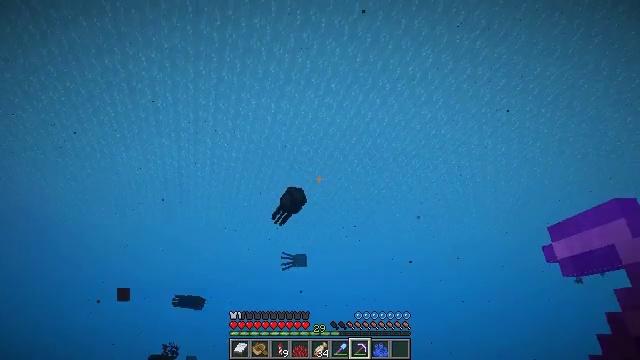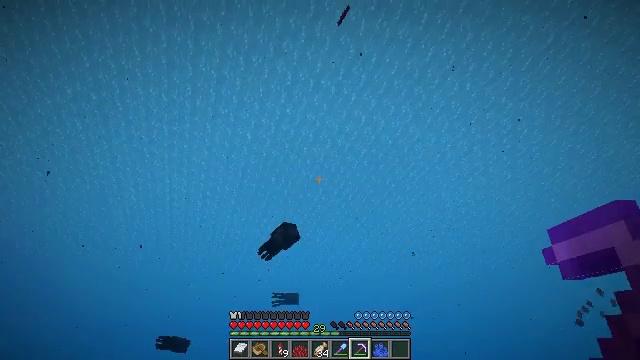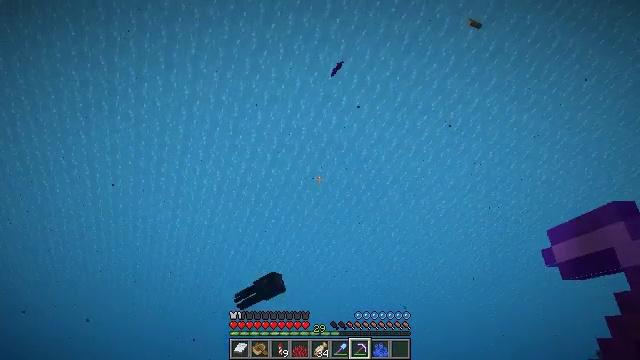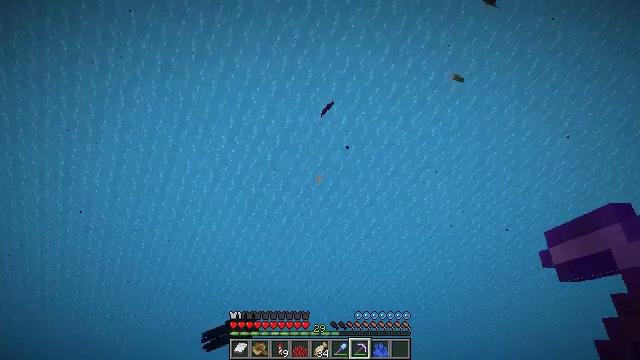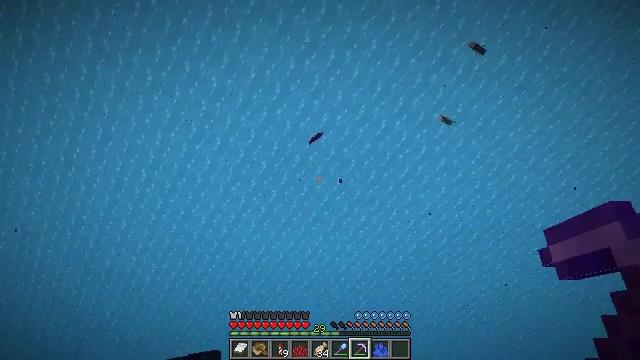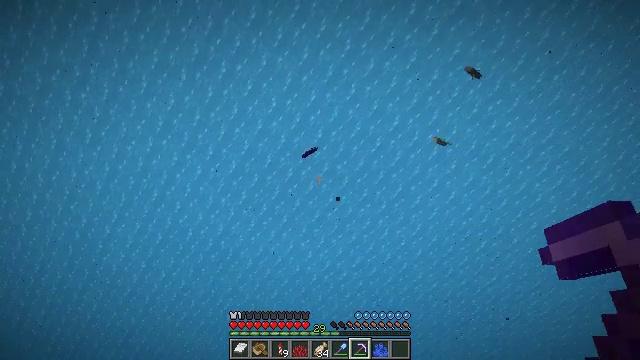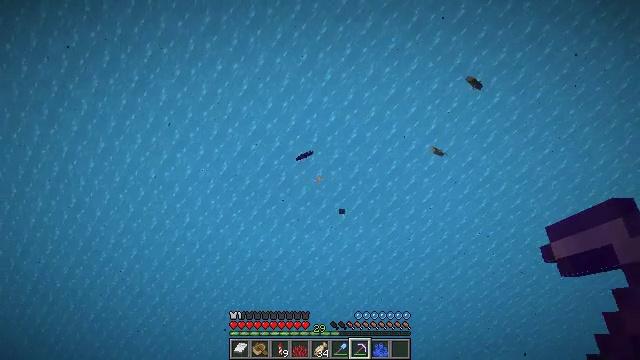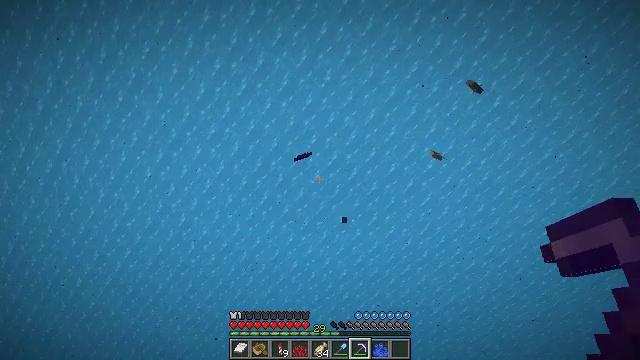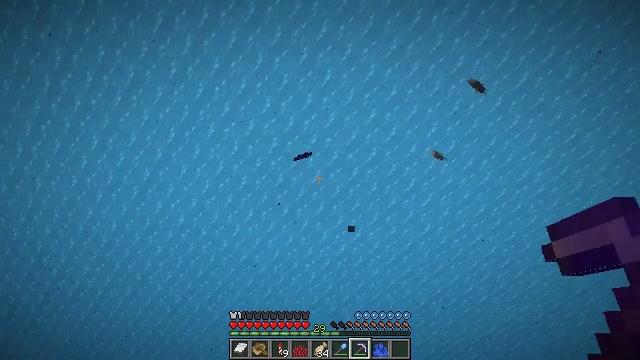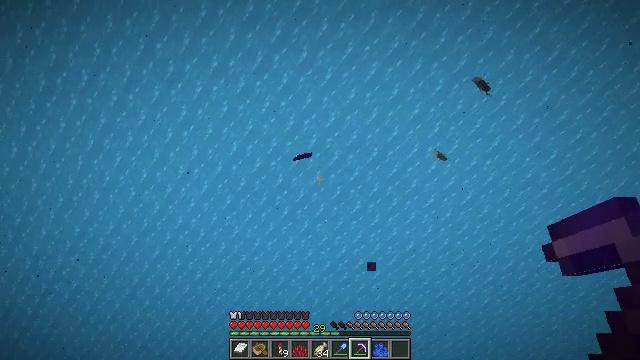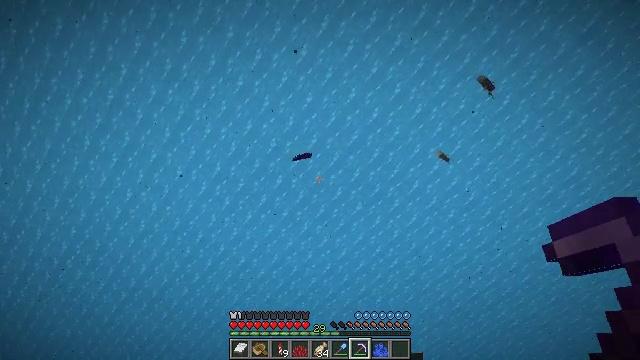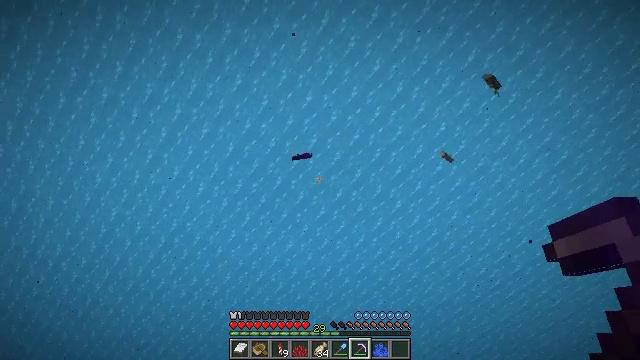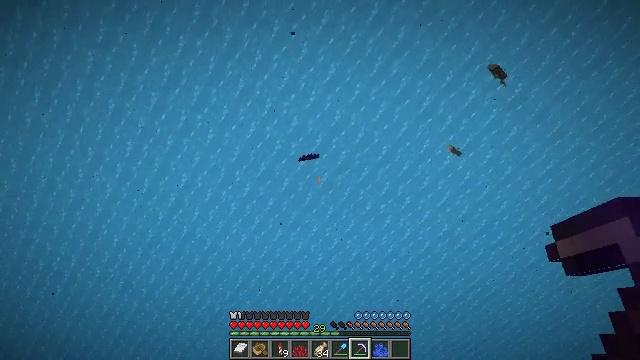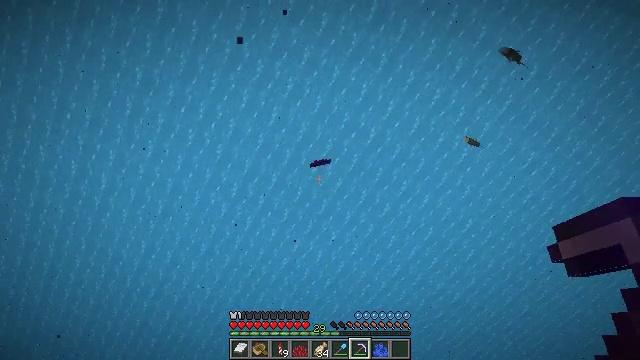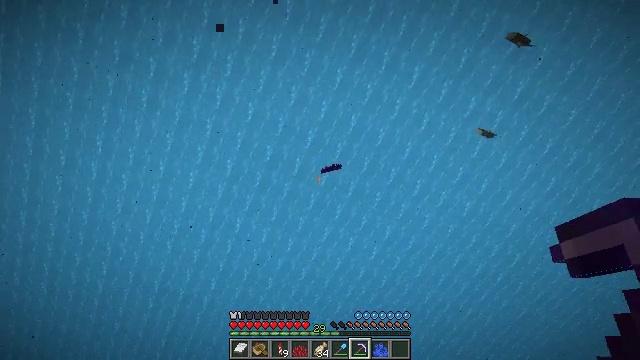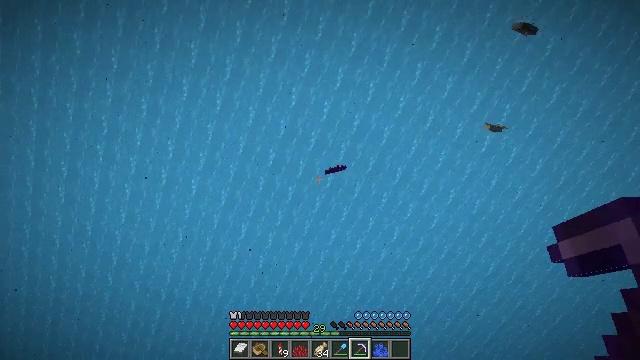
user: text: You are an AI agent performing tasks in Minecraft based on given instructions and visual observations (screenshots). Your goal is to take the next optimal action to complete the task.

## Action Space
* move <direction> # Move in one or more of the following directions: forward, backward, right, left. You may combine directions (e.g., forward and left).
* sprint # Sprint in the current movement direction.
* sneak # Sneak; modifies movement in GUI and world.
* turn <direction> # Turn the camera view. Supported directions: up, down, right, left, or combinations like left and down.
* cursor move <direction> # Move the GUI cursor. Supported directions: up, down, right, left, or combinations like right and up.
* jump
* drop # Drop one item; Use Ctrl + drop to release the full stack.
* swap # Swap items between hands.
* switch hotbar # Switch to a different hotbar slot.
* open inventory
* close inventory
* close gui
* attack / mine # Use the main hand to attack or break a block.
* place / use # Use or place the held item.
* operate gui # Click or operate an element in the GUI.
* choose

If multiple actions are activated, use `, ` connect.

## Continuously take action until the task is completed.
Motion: motion action
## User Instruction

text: Retrieve fire coral wall fan from the side of a block.
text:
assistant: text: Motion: move forward, turn right and up, jump
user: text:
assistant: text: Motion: move forward, turn right and up, jump
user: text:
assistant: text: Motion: move forward, turn right and up, jump
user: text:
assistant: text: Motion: move forward, turn right and up, jump
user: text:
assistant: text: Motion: move forward, turn right and up, jump
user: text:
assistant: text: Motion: move forward, turn right and up, jump
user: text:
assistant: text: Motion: turn right, jump
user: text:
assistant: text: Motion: jump
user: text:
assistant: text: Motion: jump
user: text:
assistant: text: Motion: move forward, jump
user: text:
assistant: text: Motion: move forward, jump
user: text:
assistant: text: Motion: move forward, turn left, jump
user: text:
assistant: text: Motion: move forward, turn left and up, jump
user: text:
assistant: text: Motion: move forward, turn left and up, jump
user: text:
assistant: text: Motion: move forward, turn left, jump
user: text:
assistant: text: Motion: move forward, turn left, jump
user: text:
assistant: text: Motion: move forward, jump
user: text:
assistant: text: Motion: move forward, jump
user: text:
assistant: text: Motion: move forward, jump
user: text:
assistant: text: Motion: move forward, turn right and down, jump
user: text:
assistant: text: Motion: move forward, turn right, jump
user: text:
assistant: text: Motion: move forward, jump
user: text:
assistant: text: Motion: move forward, turn right, jump
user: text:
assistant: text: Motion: move forward, jump
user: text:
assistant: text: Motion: move forward, jump
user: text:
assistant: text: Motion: move forward, turn right, jump
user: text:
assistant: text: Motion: move forward, turn right and up, jump
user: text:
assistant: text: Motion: jump
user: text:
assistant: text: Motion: jump
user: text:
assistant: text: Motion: jump